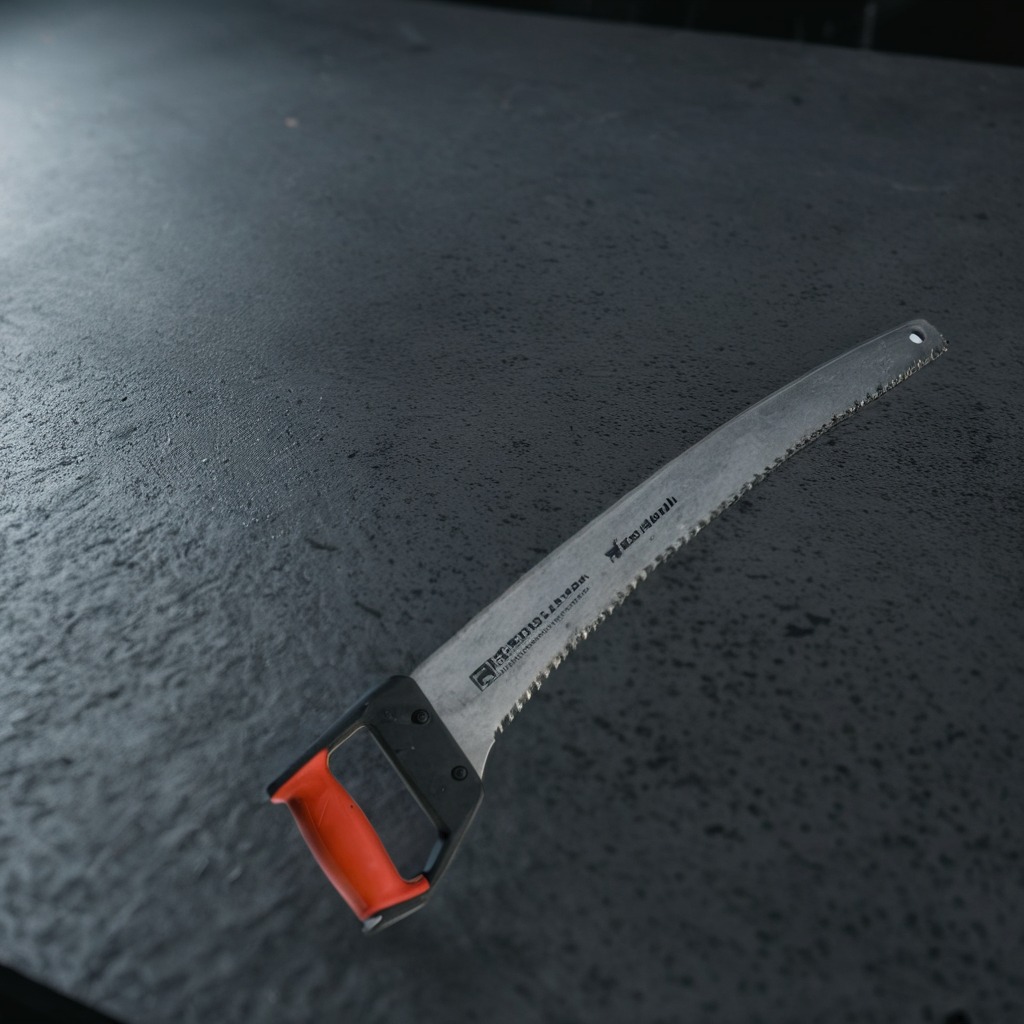
A metal saw is lying on a clean granite table inside a workshop at night dim ambient light soft shadows worn but